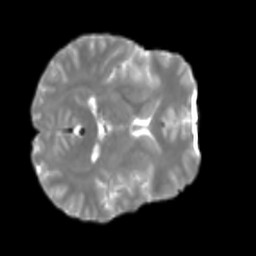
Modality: T2w
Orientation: axial
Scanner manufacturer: siemens
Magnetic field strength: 3 T
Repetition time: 4 s
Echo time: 0.0594 s